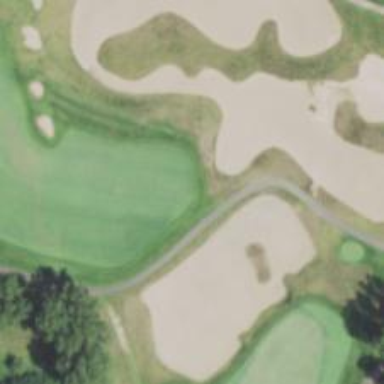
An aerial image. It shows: Golf hole.